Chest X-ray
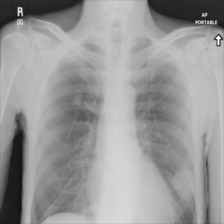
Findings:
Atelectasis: negative
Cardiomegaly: negative
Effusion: negative
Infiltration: negative
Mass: negative
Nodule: negative
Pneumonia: negative
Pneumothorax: negative
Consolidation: negative
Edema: negative
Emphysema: negative
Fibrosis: negative
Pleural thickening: negative
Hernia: negative